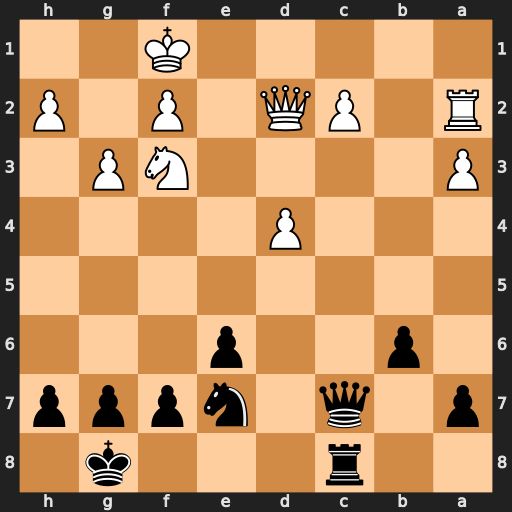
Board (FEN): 2r3k1/p1q1nppp/1p2p3/8/3P4/P4NP1/R1PQ1P1P/5K2
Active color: b
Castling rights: -
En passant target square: -
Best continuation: Qc4+ Qd3 Qxa2